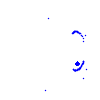
Particle: electron